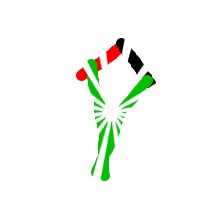
Shape: kite